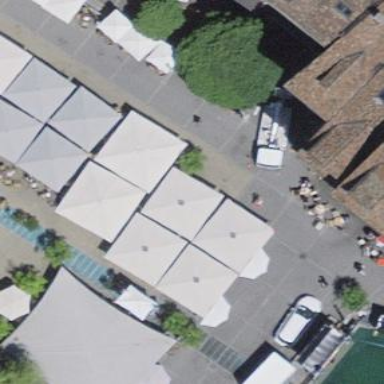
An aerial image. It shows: Outdoor seating area for leisure land.